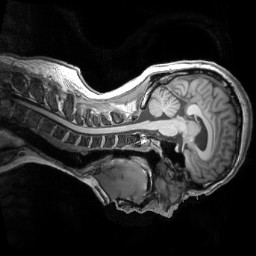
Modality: T1w
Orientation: sagittal
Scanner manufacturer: siemens
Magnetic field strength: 3 T
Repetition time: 2.3 s
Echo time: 0.0033 s